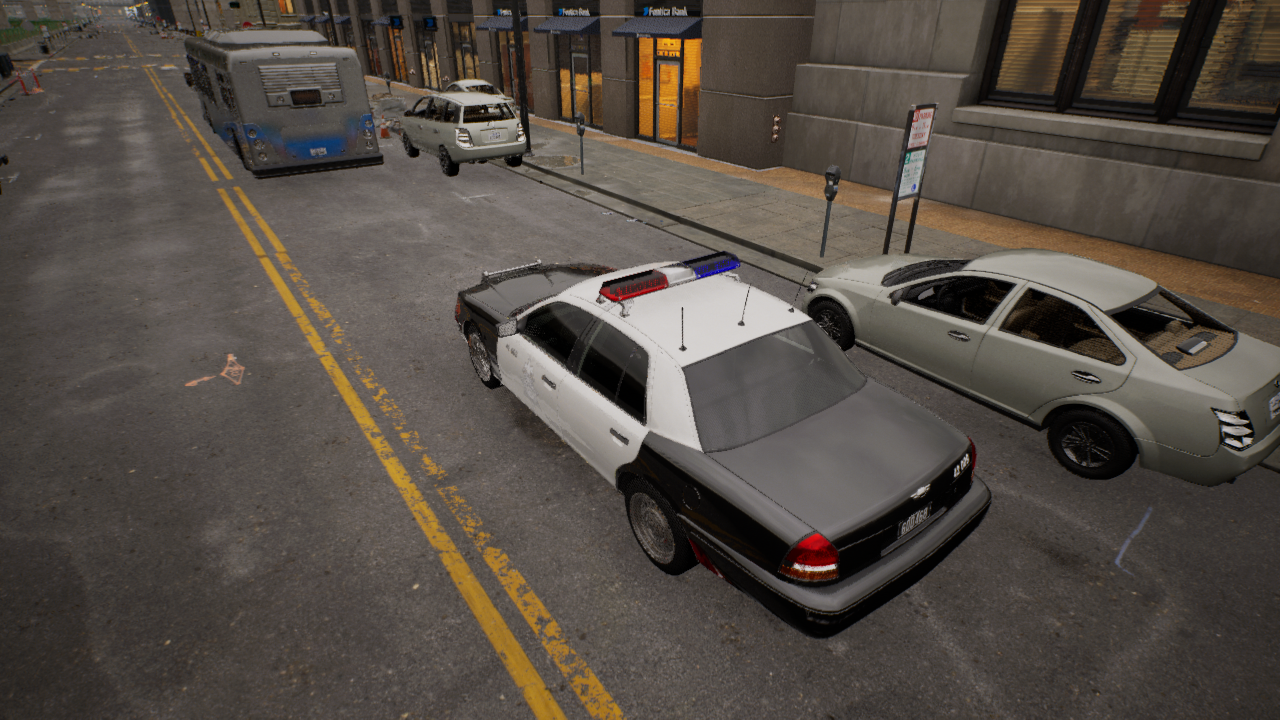
Venue: downtown
Lighting: golden hour
Vehicle rig: sedan